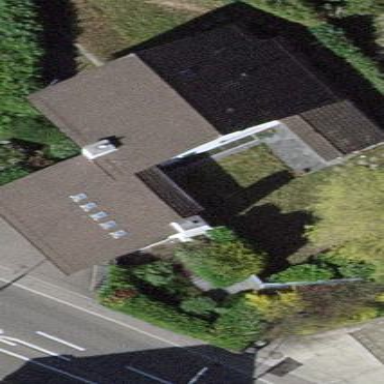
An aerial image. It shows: Building with shed roof design.